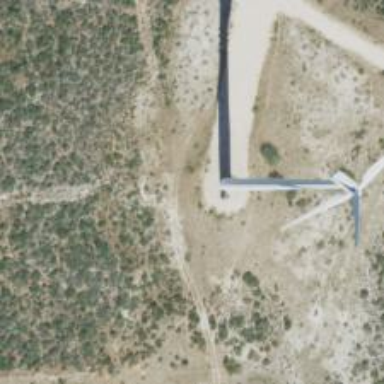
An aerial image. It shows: Wind generator using wind turbines of horizontal axis.